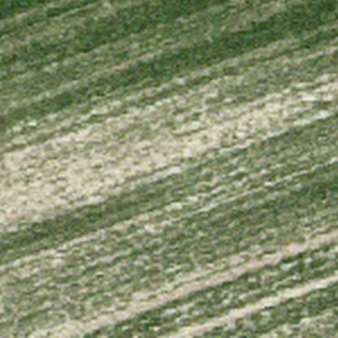
Label: other